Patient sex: M
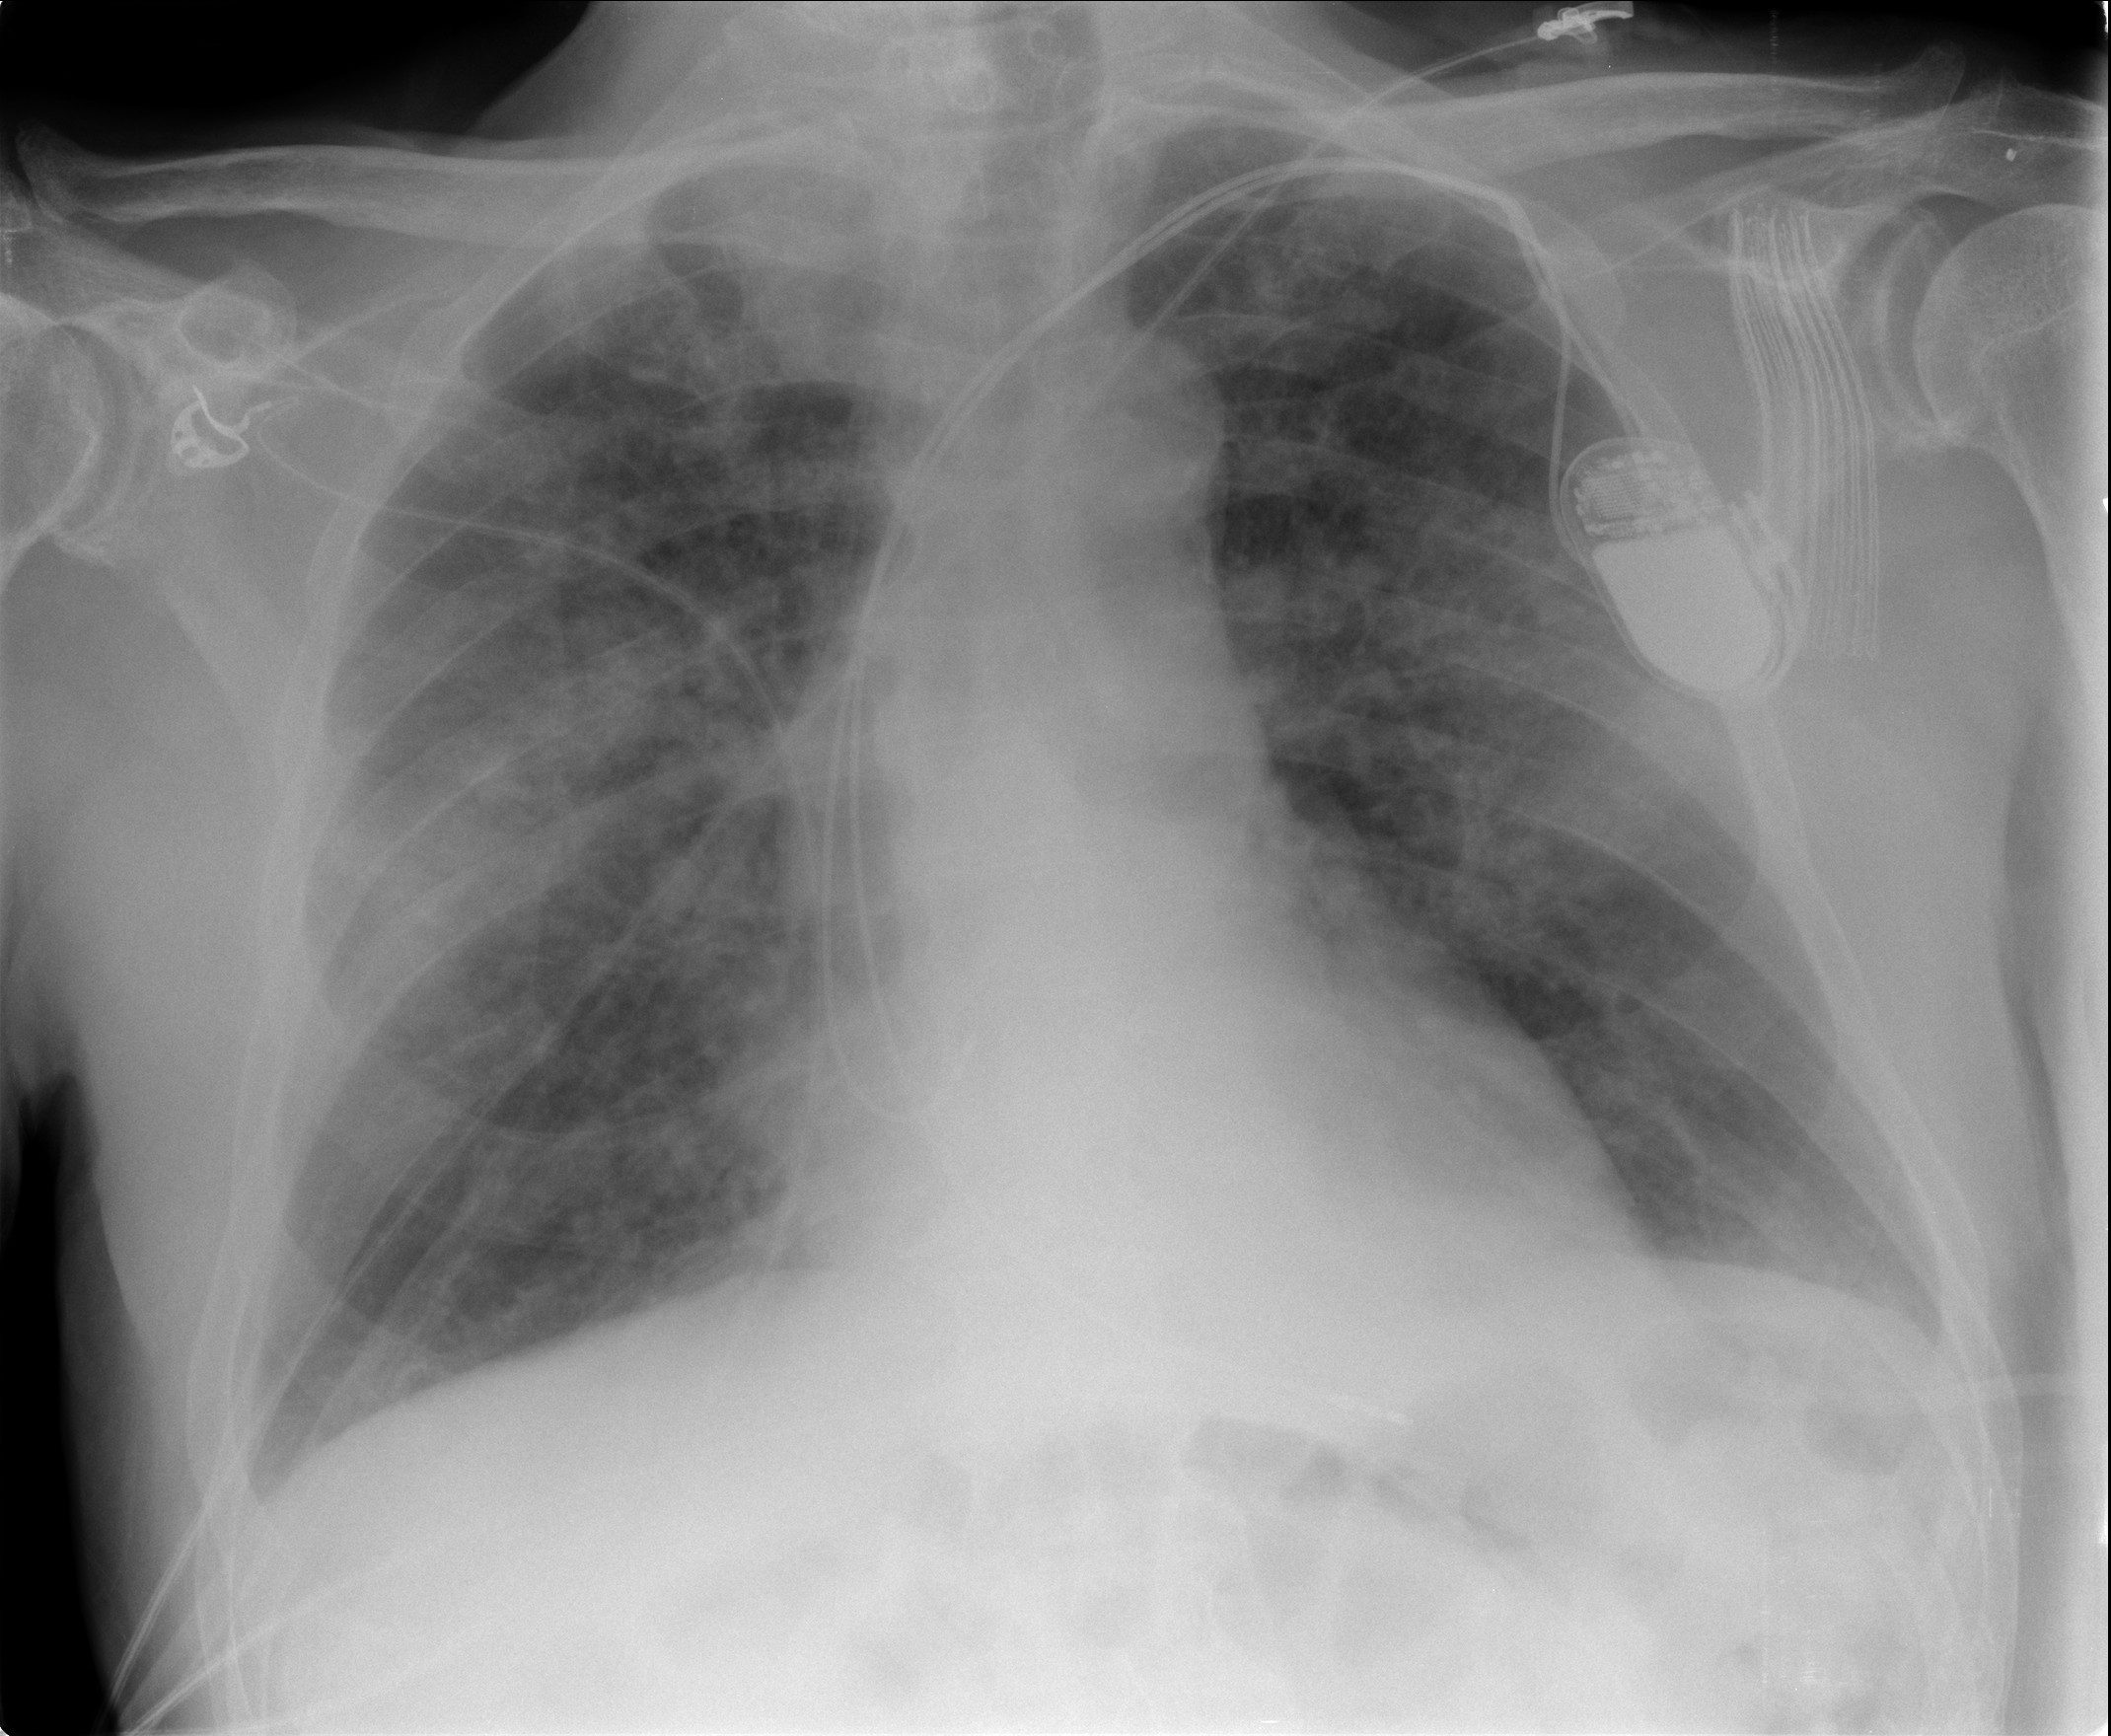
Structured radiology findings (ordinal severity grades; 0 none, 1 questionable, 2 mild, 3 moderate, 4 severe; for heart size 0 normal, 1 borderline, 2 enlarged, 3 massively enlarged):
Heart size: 1
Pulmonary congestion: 2
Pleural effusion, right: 1
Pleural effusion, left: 1
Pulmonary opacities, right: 3
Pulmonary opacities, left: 2
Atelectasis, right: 2
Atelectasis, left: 2